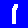
Digit: 1